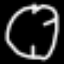
Label: clock